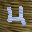
Label: 4